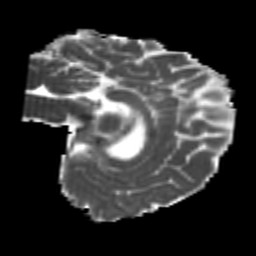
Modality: MD
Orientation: sagittal
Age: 20
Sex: male
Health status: healthy
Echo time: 0.074 s